Question: I'm trying to make an inset pill using pure CSS:

Where the two color blocks are clickable separately.
But I can't figure out how to apply the box shadow to the containing element. The closest I got was using an ':after' element and positioning it over the links; but that covers up the links, making them un-clickable:
(<URL>
'''
<div class="pill">
<a href="#" class="plus">&#10010;</a>
<a href="#" class="circle">&#10687;</a>
</div><!--/.pill-->
.pill {
position: relative;
float: left;
&:after {
content: "";
display: block;
border-radius: 8px;
box-shadow: inset 1px 2px 0 rgba(0,0,0,.35);
position: absolute;
top: 0;
left: 0;
right: 0;
bottom: 0;
}
a {
display: block;
padding: 4px 6px;
text-decoration: none;
color: #fff;
float: left;
&.plus {
background: #3c55b1;
border-radius: 8px 0 0 8px;
border-right: 1px solid darken(#3c55b1, 30%);
}
&.circle {
background: #40be84;
border-radius: 0 8px 8px 0;
border-left: 1px solid lighten(#40be84, 15%);
}
}
}
'''
I'm aware of the <URL>, but browser support is pretty shabby.
So what do we think? Possible?
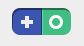
Answer: You are not using the spread property on the box shadow, so you want to create a border, instead using box shadow add a border to each element.
Remove the':after' property and will get the normal behavior
<URL>